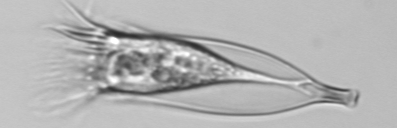
Label: Favella